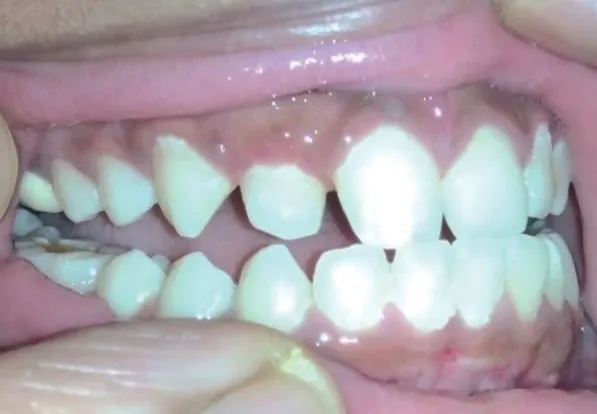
Postoperative view.
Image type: medical_photograph (oral_photograph)